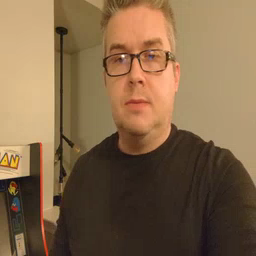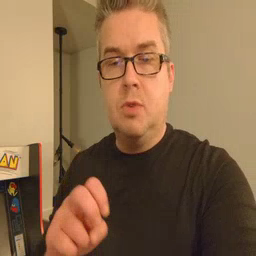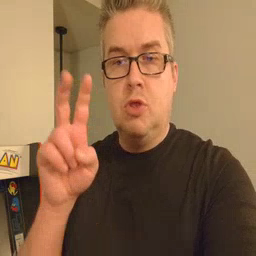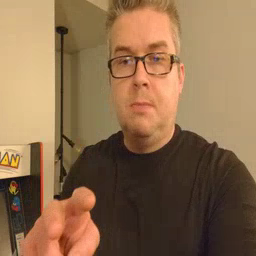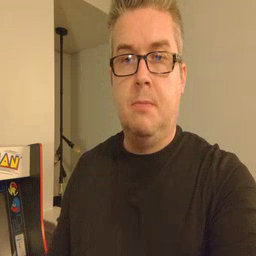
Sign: jump